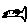
Label: fish